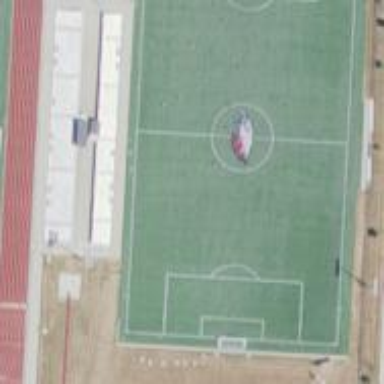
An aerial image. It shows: Soccer pitch for leisureland activities.